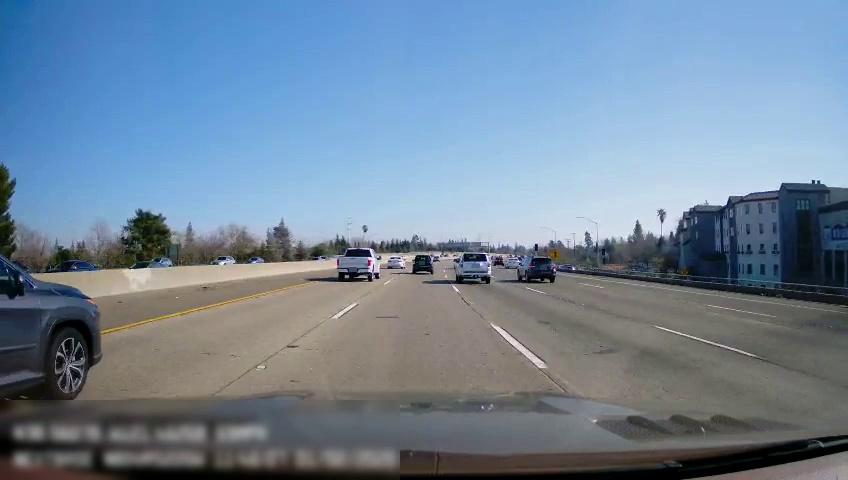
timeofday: Day
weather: Sunny
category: Vehicles | Car
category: Vehicles | Car
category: Vehicles | Car
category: Vehicles | Car
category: Vehicles | Car
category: Drivable Space
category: Vehicles | Car
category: Vehicles | Truck
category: Vehicles | Car
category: Vehicles | Car
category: Vehicles | SUV
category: Vehicles | SUV
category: Vehicles | Car
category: Vehicles | SUV
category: Vehicles | SUV
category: Lanes | Current Lane
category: Lanes | Current Lane
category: Lanes | Alternate Lane
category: Lanes | Alternate Lane
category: Lanes | Alternate Lane
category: Lanes | Alternate Lane
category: Traffic | Signs
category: Traffic | Signs
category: Traffic | Signs
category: Traffic | Signs